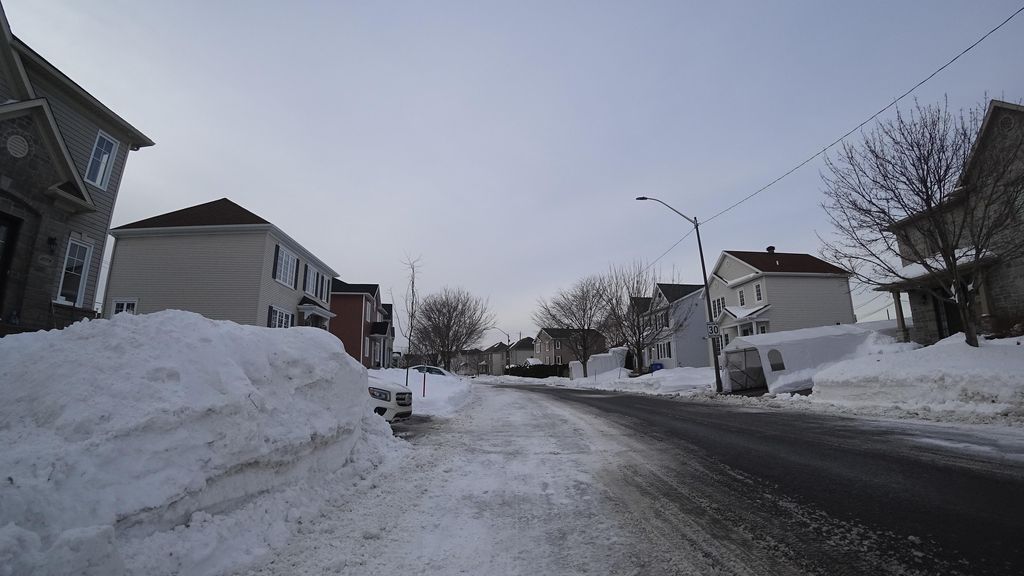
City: quebec_city